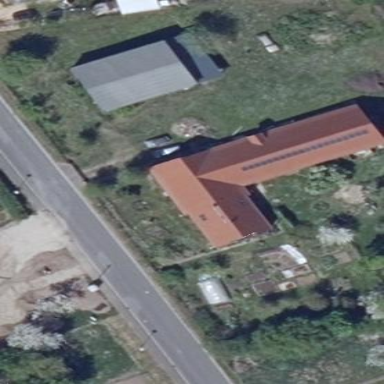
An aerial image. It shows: Simple and straightforward house.